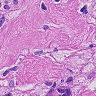
Metastatic tissue present: yes